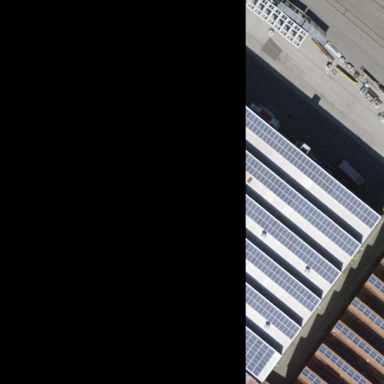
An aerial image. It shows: Warehouse.